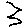
Label: zigzag